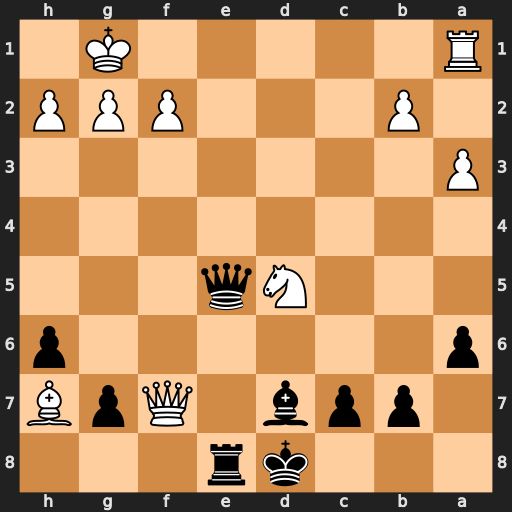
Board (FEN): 3kr3/1ppb1QpB/p6p/3Nq3/8/P7/1P3PPP/R5K1
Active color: b
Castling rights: -
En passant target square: -
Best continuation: Qe1+ Rxe1 Rxe1#